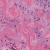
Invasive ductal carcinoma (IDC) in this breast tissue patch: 1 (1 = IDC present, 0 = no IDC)